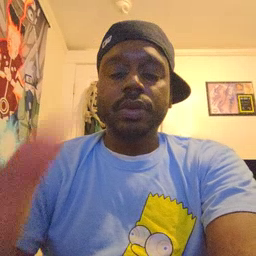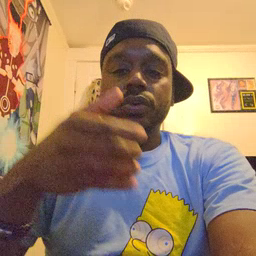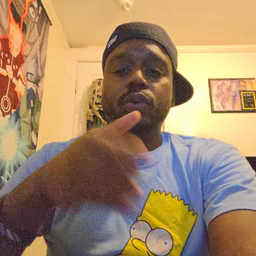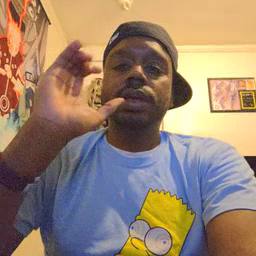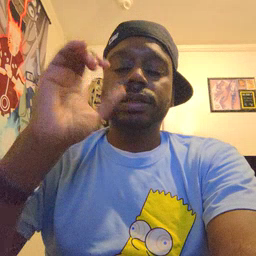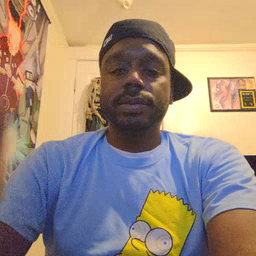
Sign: drink